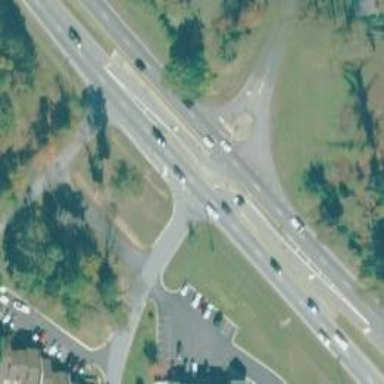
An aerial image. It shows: Trunk link highway.